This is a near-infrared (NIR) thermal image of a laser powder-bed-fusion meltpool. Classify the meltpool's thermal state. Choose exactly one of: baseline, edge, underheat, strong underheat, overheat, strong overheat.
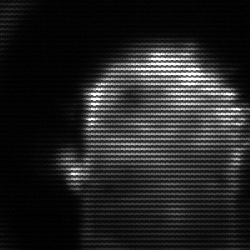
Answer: baseline